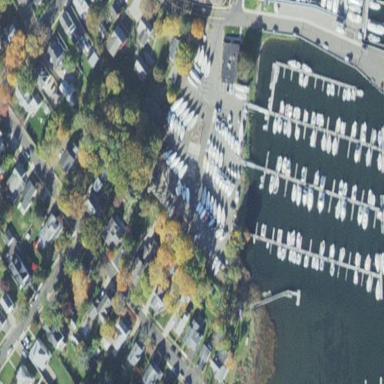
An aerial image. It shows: Boatyard along the waterway.